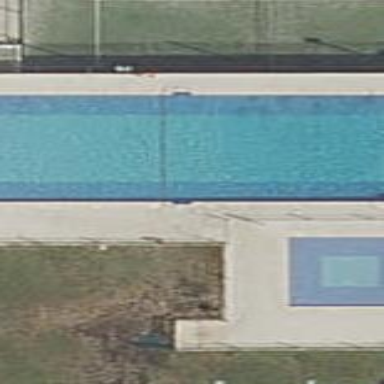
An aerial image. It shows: Swimming pool located in leisure land.